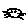
Label: cat